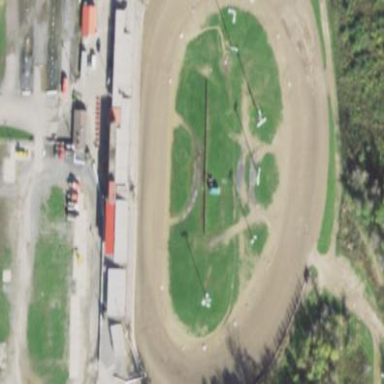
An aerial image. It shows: Raceway with dirt surface.